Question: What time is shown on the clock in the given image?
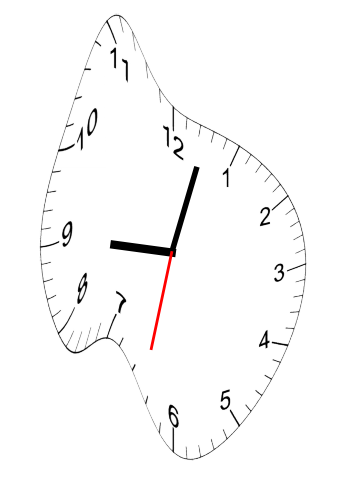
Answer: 09:02:32